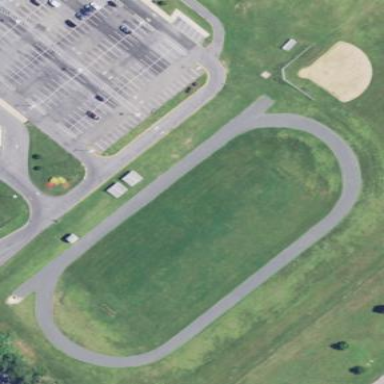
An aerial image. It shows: Track located within leisure land area.